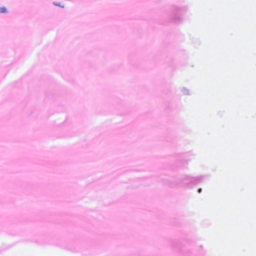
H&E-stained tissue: Breast